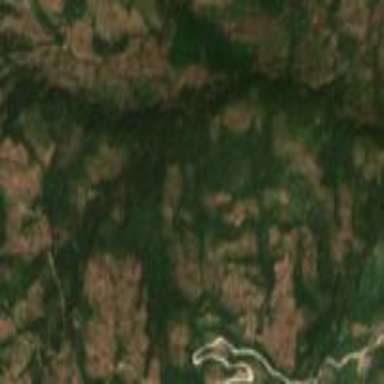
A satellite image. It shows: Dense forest.